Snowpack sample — Snodgrass Mountain, Crested Butte, Colorado (2/4/25, 12:06 PM MST)
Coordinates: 38.923, -106.968
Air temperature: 35 °F
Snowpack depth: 80 cm
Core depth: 80 cm
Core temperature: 32 °F
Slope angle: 14°, slope face: 78°
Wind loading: low
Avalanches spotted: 0
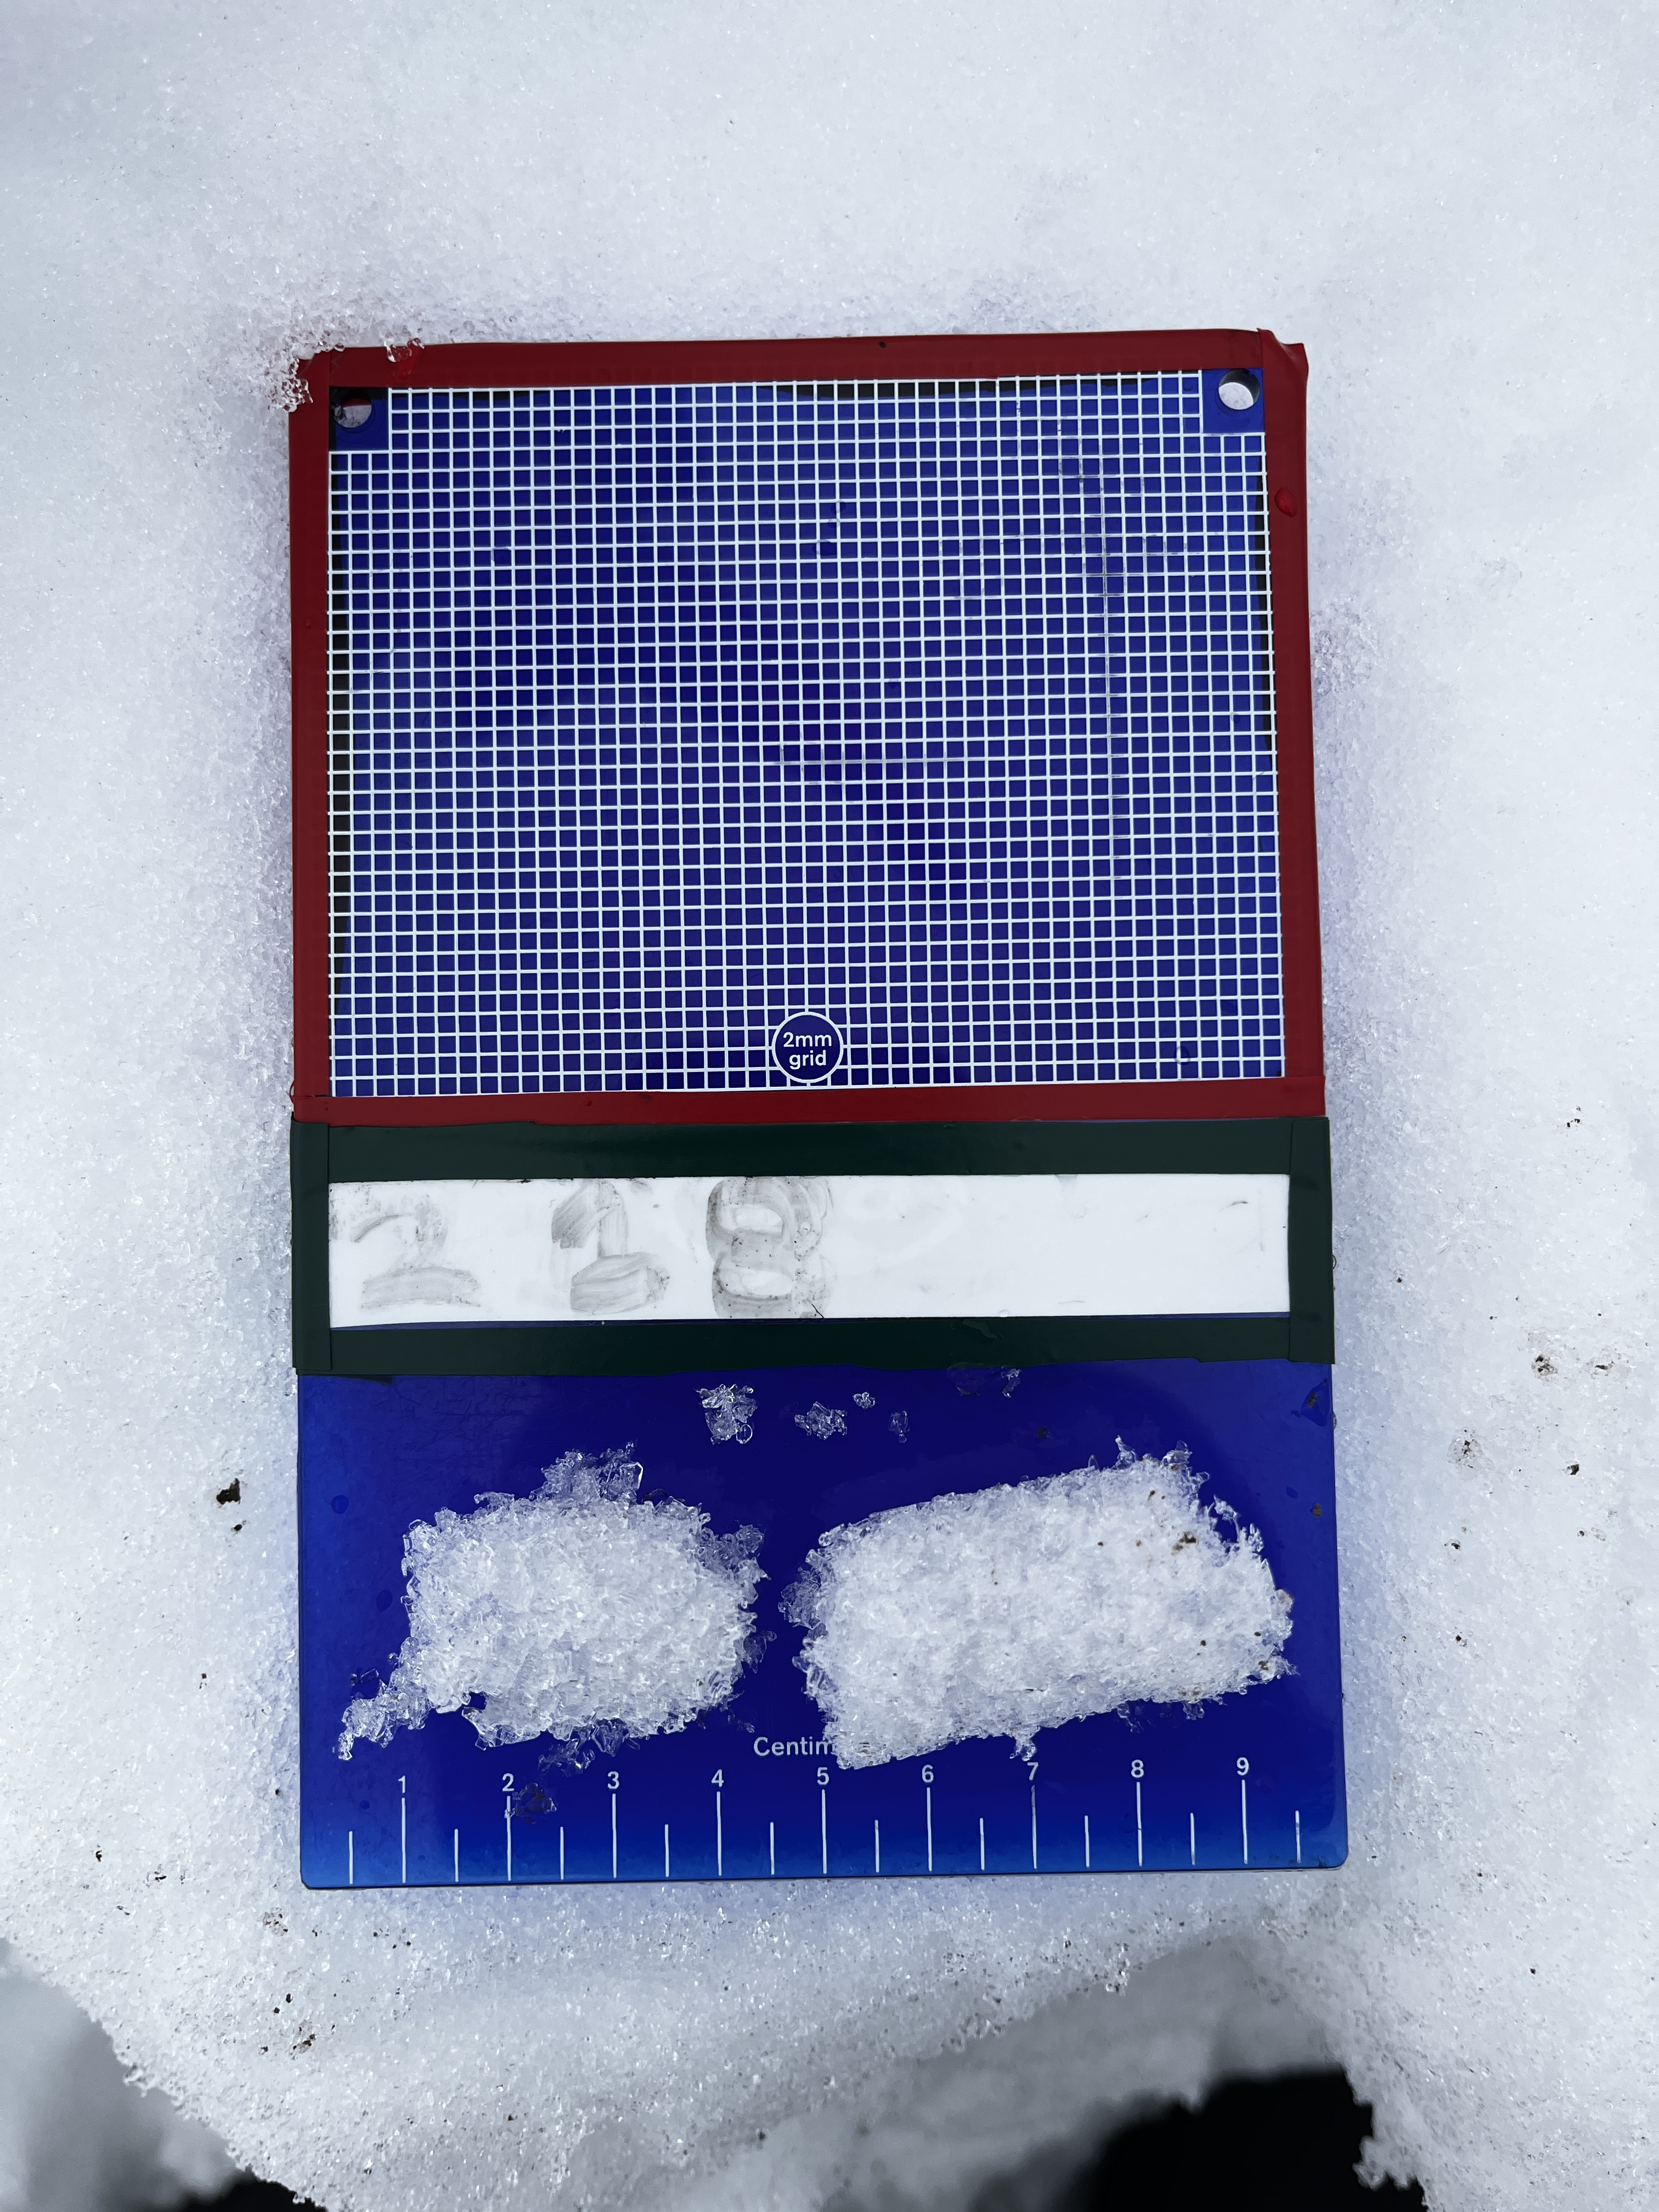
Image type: crystal_card
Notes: No avalanches nearby, unusually warm weather for the last month reported by residents, Collected 25 yards from treeline